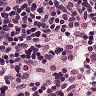
Metastatic tissue present: no